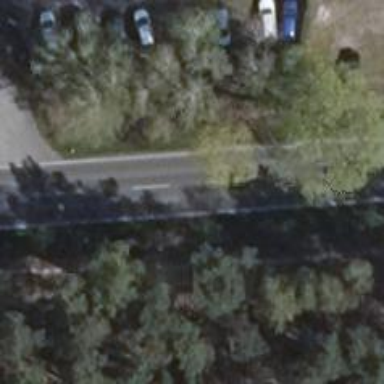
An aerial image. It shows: Asphalt road classified as primary highway.